Question: I'm a newbie and I'am learning the C language. I get some errors when I compile the following code.
'''
#define ERROR 0
#define TRUE 1
#define FALSE 0
#define OK 1
#define INFEASIBLE -1
#define OVERFLOW -2
typedef int Status;
'''
'''
#include"Constans.h"
#define LIST_INIT_SIZE 100
#define LIST_INCREMENT 20
typedef struct{
int *elem;
int length;
int listsize;
}SqList;
extern Status InitList_sq(Sqlist *l);
extern Status ListInsert_sq(Sqlist *l,int i,int e);
extern Status ListDelete_sq(Sqlist *l,int i,int *e);
extern void MergeList_sq(Sqlist La,Sqlist Lb,Sqlist *Lc);
extern void ListTraverse(Sqlist l,void(*visit)(void));
'''
'''
#include<stdio.h>
#include "ArrayList.h"
int main(){
return 0;
}
'''

My environment:
I'm very sorry about my fault adding backslashs sign.
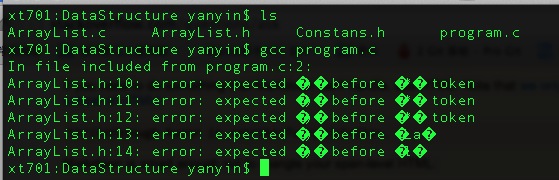
Answer: '''
SqList Sqlist
'''
*unless you want unknown types in your code.
needs to be consistent in the way it's used, otherwise it's not equal, or means the same thing.